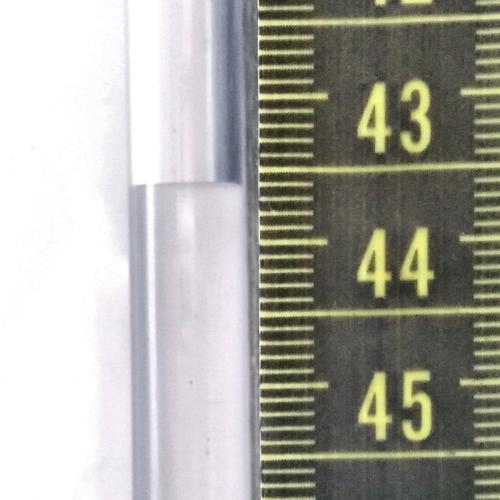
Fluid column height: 43.6 cm